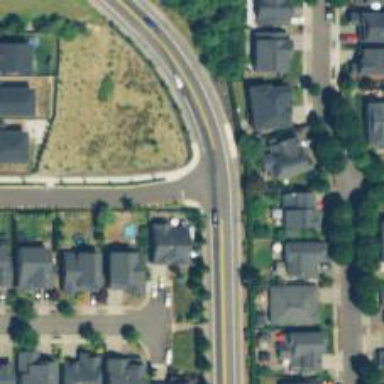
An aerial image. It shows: Residential road with sidewalk on the left.